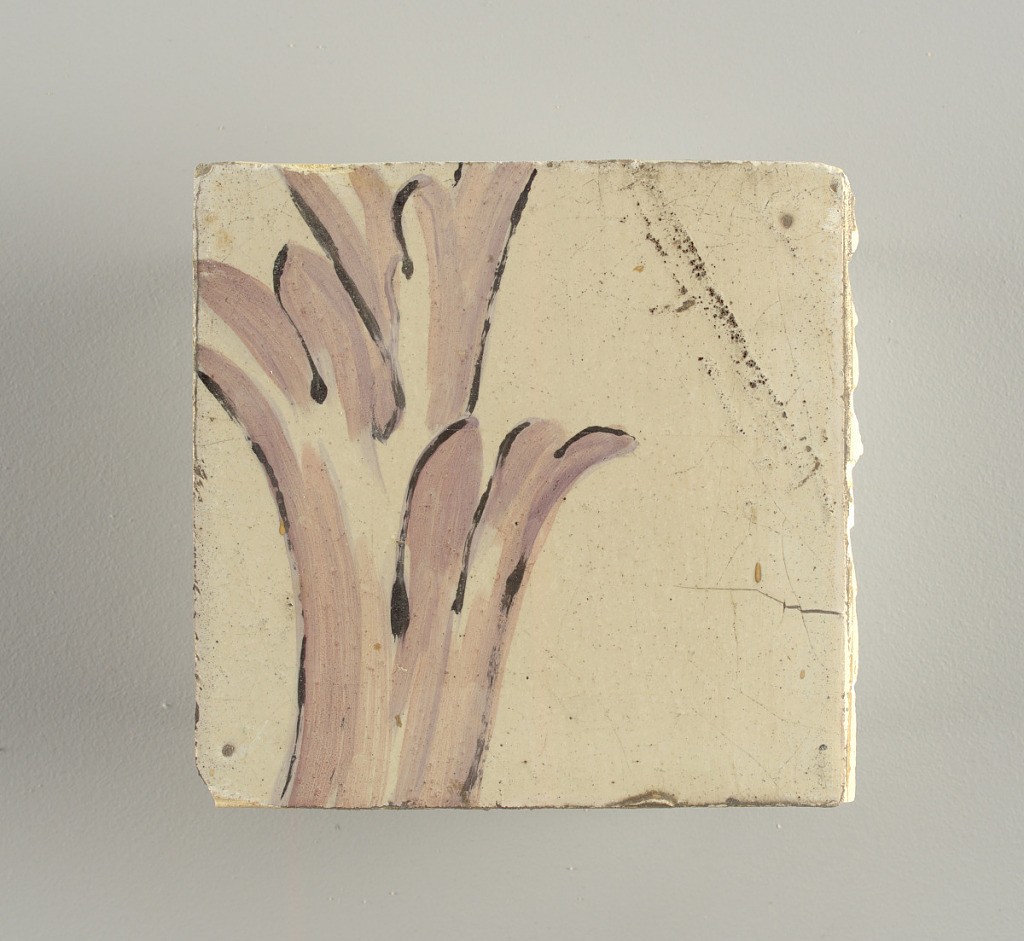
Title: Wall facing
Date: ca. 1725
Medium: tin-glazed earthenware, underglaze
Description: Running design for a frieze or a dado, composed of scrolls of foliage and strapwork, and four repeating motifs--a seated woman in a small upright oval medallion, a putto seated on a rocailled base, and strapwork in axial pattern.  The various panels, A to F, show various repeats of the same design, all being five tiles high and a varying number of tiles wide.